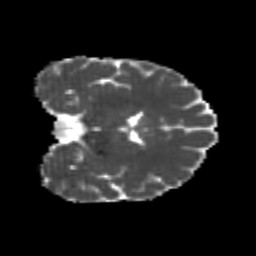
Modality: MD
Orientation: coronal
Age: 23
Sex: female
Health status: healthy
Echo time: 0.074 s